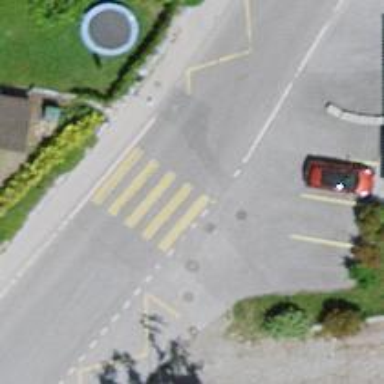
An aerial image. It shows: Zebra crossing on the road.